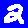
Digit: 2